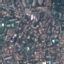
Label: Residential